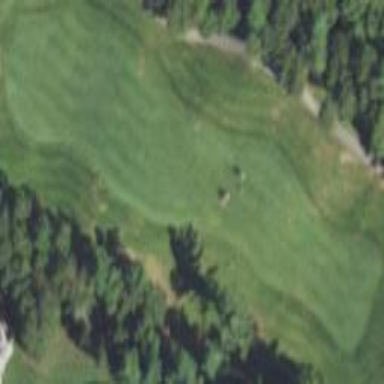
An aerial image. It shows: Golf fairway surrounded by grass.